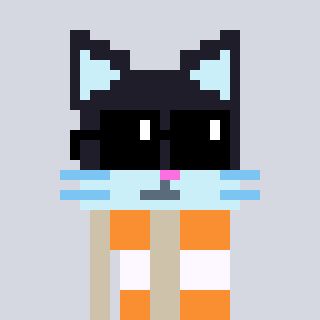
a pixel art character with square black sunglasses, a cat-shaped head and a bege-colored body on a cool background